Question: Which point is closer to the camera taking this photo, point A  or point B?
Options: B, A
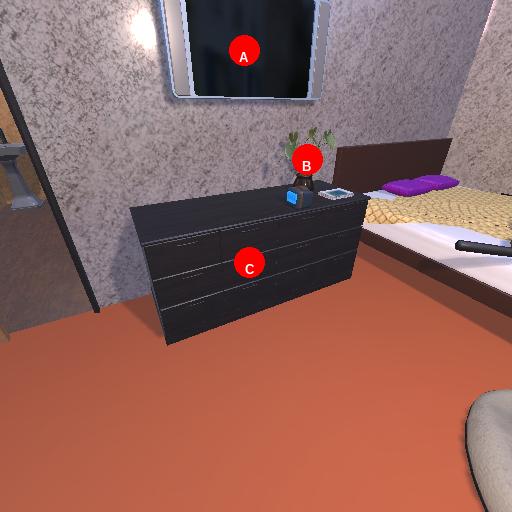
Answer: B